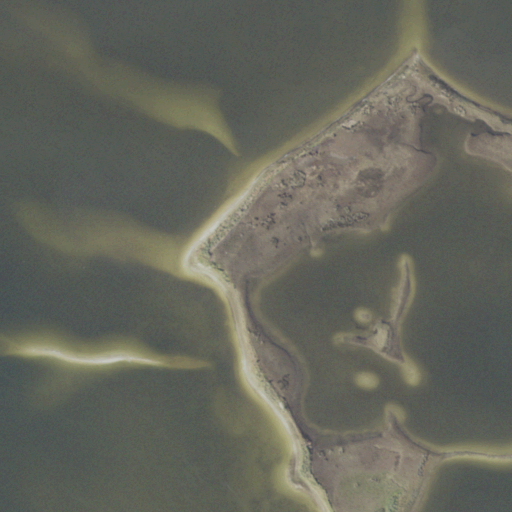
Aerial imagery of island in Florida named Palmetto Island containing open water and herbaceous wetlands